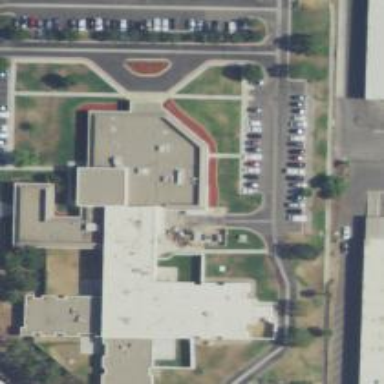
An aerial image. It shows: Healthcare facility identified as hospital.